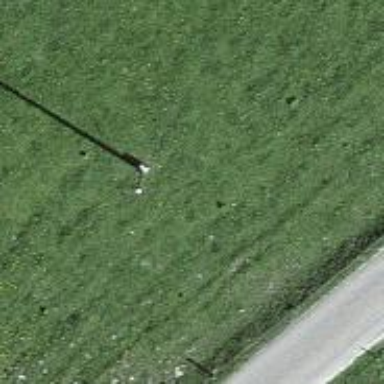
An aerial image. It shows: Power pole.